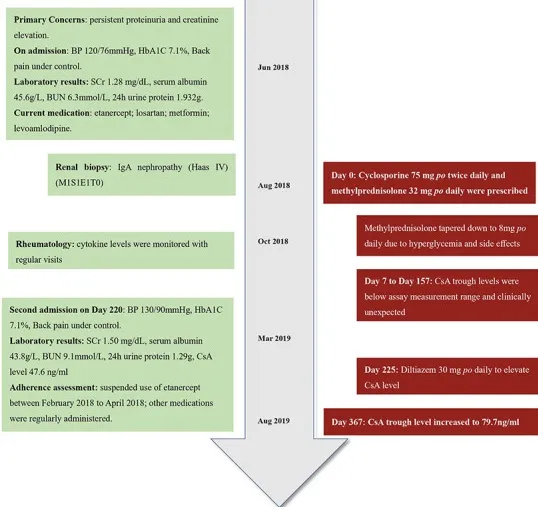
Timeline of the presented case report. BP, blood pressure; SCr, serum creatinine; BUN, blood urea nitrogen; CsA, cyclosporine.
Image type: chart (chart)